Question: I've got an eshot working in Outlook 2003, Gmail, Hotmail, Yahoo Mail and Thunderbird and its 90% there in Outlook 2007 but there are a couple of bits of text that are breaking out of the main table width.

See the text "Closing date:" and the date below it... That should right aligned to the edge of the table (which should be the edge of the dotted hr at the top of the image).
For some reason Outlook 2007 is stretching the table and breaking the layout.
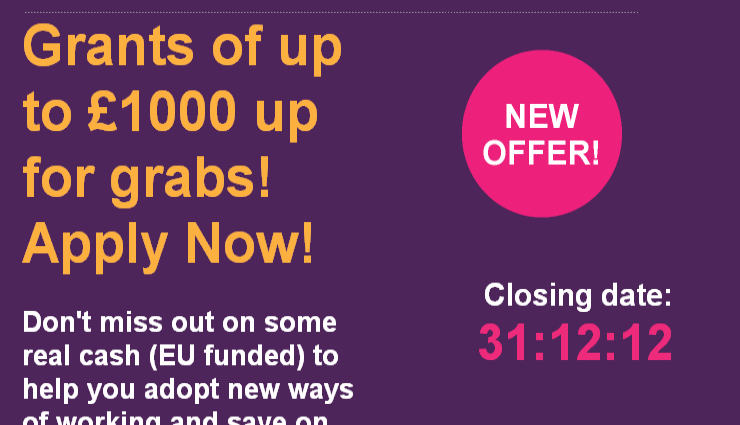
Answer: Issue was caused by 3 images lower down in the newsletter. The total width of the 3 images combined was the exact width of the table. Each image was in its own td. Somehow in Outlook 2007 this caused the table to stretch.
I solved the problem by putting the row of tds with the images in into their own nested table with the same width as the outer table.